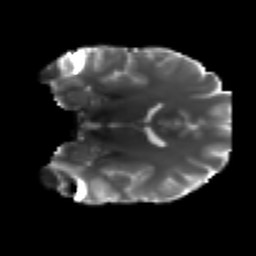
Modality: T2w
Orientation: coronal
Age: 29
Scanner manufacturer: siemens
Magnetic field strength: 3 T
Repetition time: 4.52 s
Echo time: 0.084 s